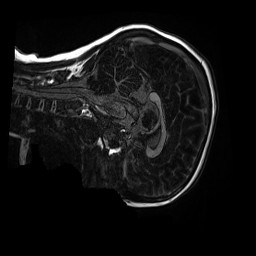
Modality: MP2RAGE
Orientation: sagittal
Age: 9
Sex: female
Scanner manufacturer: siemens
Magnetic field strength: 3 T
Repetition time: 4 s
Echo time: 0.00303 s